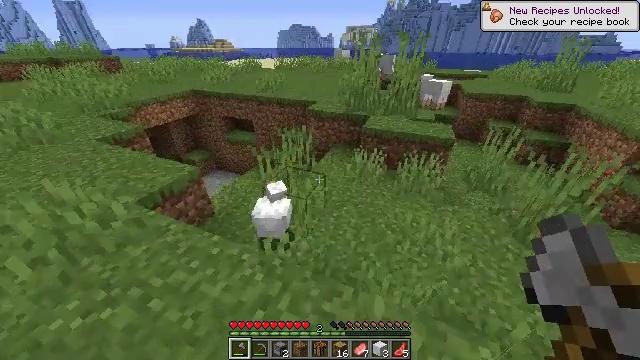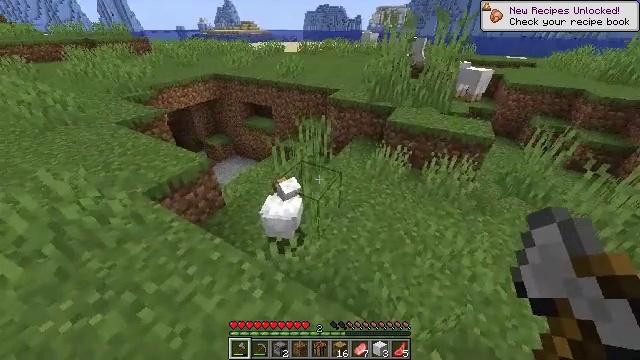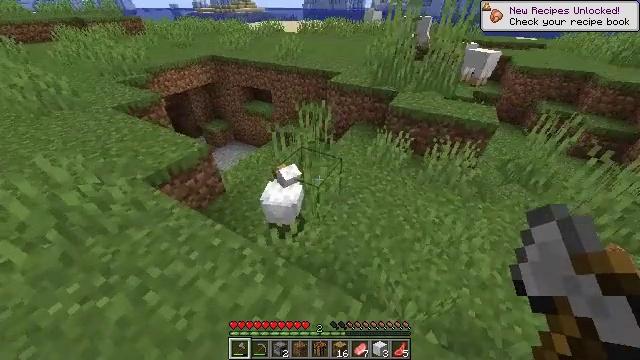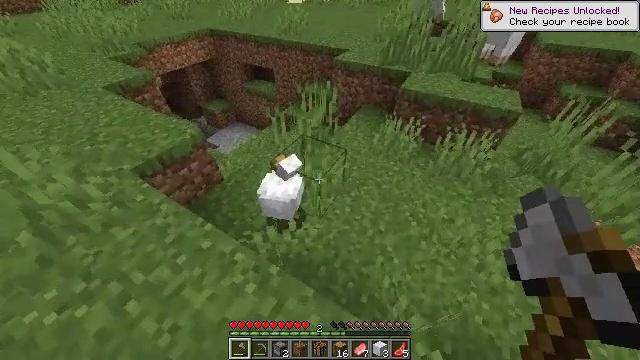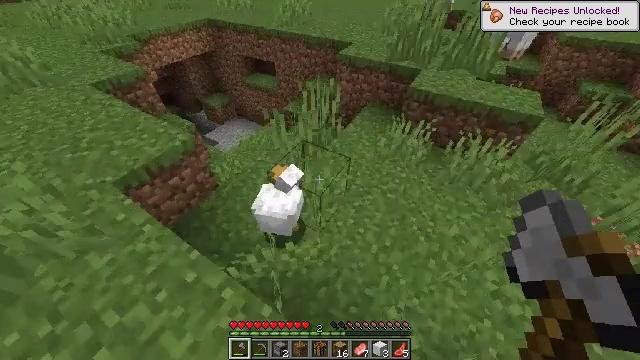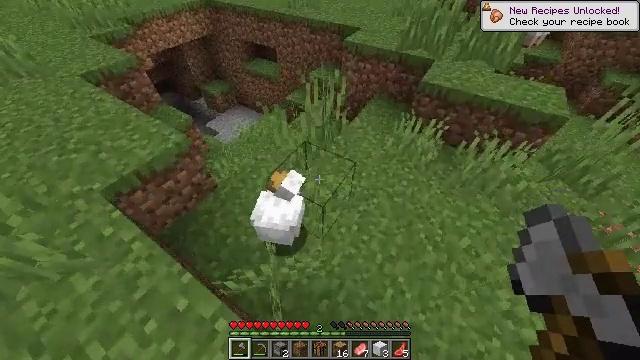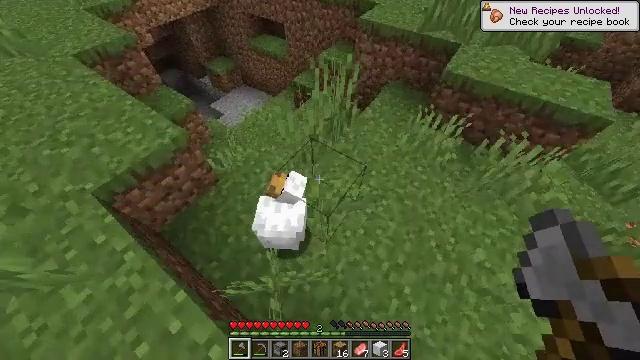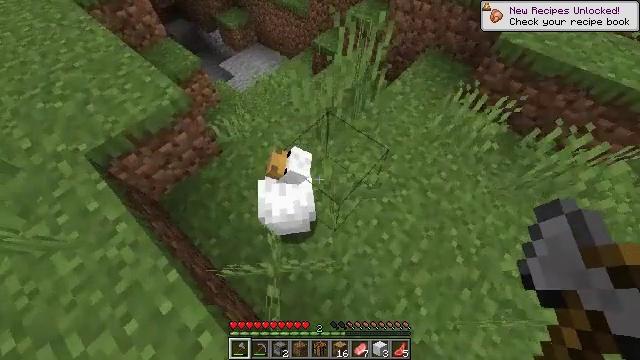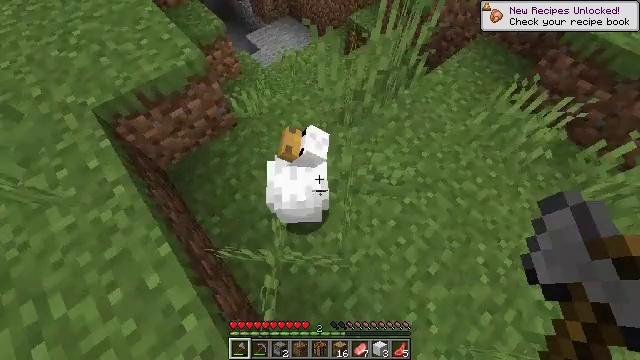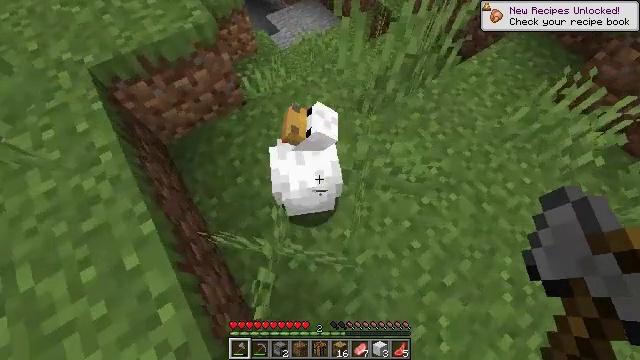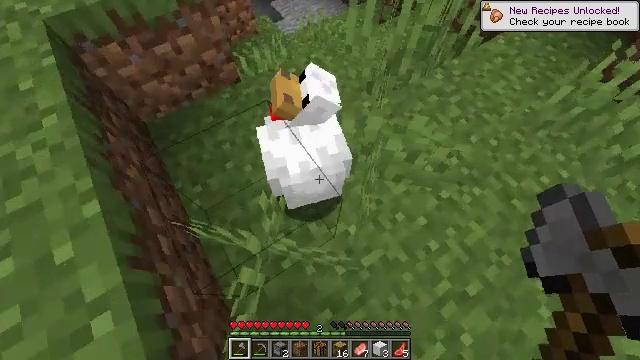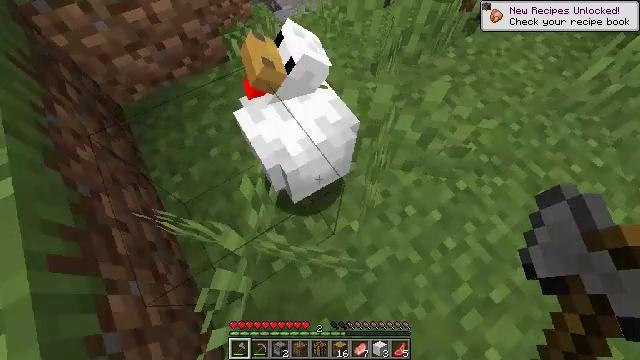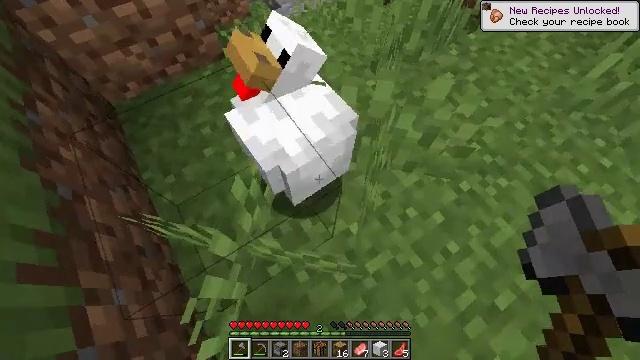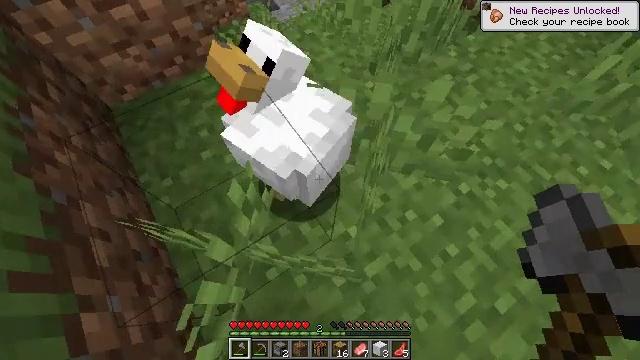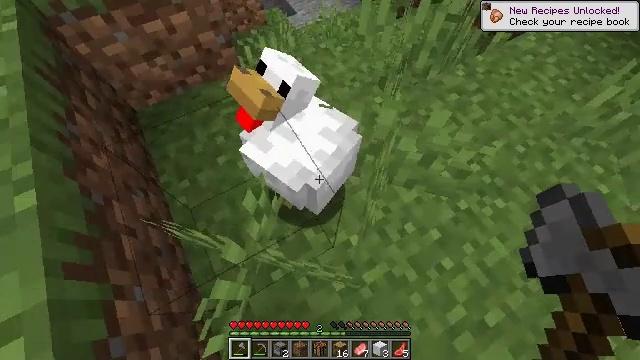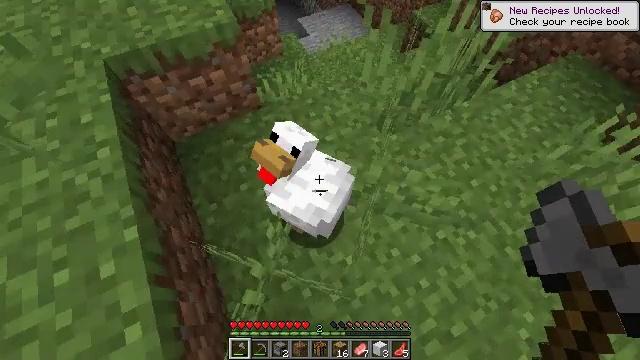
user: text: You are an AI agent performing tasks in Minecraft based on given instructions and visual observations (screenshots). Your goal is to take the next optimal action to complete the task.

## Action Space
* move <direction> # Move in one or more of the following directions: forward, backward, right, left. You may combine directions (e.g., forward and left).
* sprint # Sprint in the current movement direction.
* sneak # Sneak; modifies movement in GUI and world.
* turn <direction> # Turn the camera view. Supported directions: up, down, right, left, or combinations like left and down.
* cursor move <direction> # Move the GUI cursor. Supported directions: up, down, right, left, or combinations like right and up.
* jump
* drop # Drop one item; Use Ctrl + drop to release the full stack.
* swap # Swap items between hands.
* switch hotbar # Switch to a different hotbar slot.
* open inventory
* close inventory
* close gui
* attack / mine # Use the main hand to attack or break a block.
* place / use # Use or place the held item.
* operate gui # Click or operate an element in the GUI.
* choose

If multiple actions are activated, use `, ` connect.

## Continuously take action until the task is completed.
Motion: motion action
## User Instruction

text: Gather grass by holding the left mouse button.
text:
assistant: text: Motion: move forward, sprint, turn left and down
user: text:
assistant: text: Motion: move forward, sprint, turn down
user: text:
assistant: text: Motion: move forward, sprint, turn left and down
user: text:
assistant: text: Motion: move forward, sprint, turn down
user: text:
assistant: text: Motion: move forward, turn left and down
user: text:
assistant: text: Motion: turn left and down
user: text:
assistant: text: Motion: turn left and down
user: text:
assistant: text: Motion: turn left and down
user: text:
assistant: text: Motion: turn left and down
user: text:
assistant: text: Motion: turn left
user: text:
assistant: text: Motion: no_op
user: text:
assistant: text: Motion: no_op
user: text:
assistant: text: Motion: no_op
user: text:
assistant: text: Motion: turn left, jump
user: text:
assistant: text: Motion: turn left and up, jump
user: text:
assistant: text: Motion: turn left, jump
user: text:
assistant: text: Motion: turn left and down, jump
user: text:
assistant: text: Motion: turn left and down
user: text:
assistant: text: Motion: turn left and down
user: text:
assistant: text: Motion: no_op
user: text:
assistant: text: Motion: no_op
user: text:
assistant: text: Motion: turn right and up
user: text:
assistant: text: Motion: turn right and up
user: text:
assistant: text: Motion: turn right and up, attack / mine
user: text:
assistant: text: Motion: turn up, attack / mine
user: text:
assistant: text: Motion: no_op
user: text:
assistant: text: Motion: no_op
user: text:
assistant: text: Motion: no_op
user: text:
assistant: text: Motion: no_op
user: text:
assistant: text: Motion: no_op